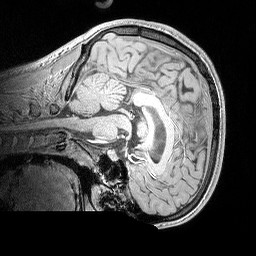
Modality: MP2RAGE
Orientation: sagittal
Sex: male
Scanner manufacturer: siemens
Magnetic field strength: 3 T
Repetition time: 5 s
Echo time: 0.00292 s